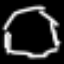
Label: octagon